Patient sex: M
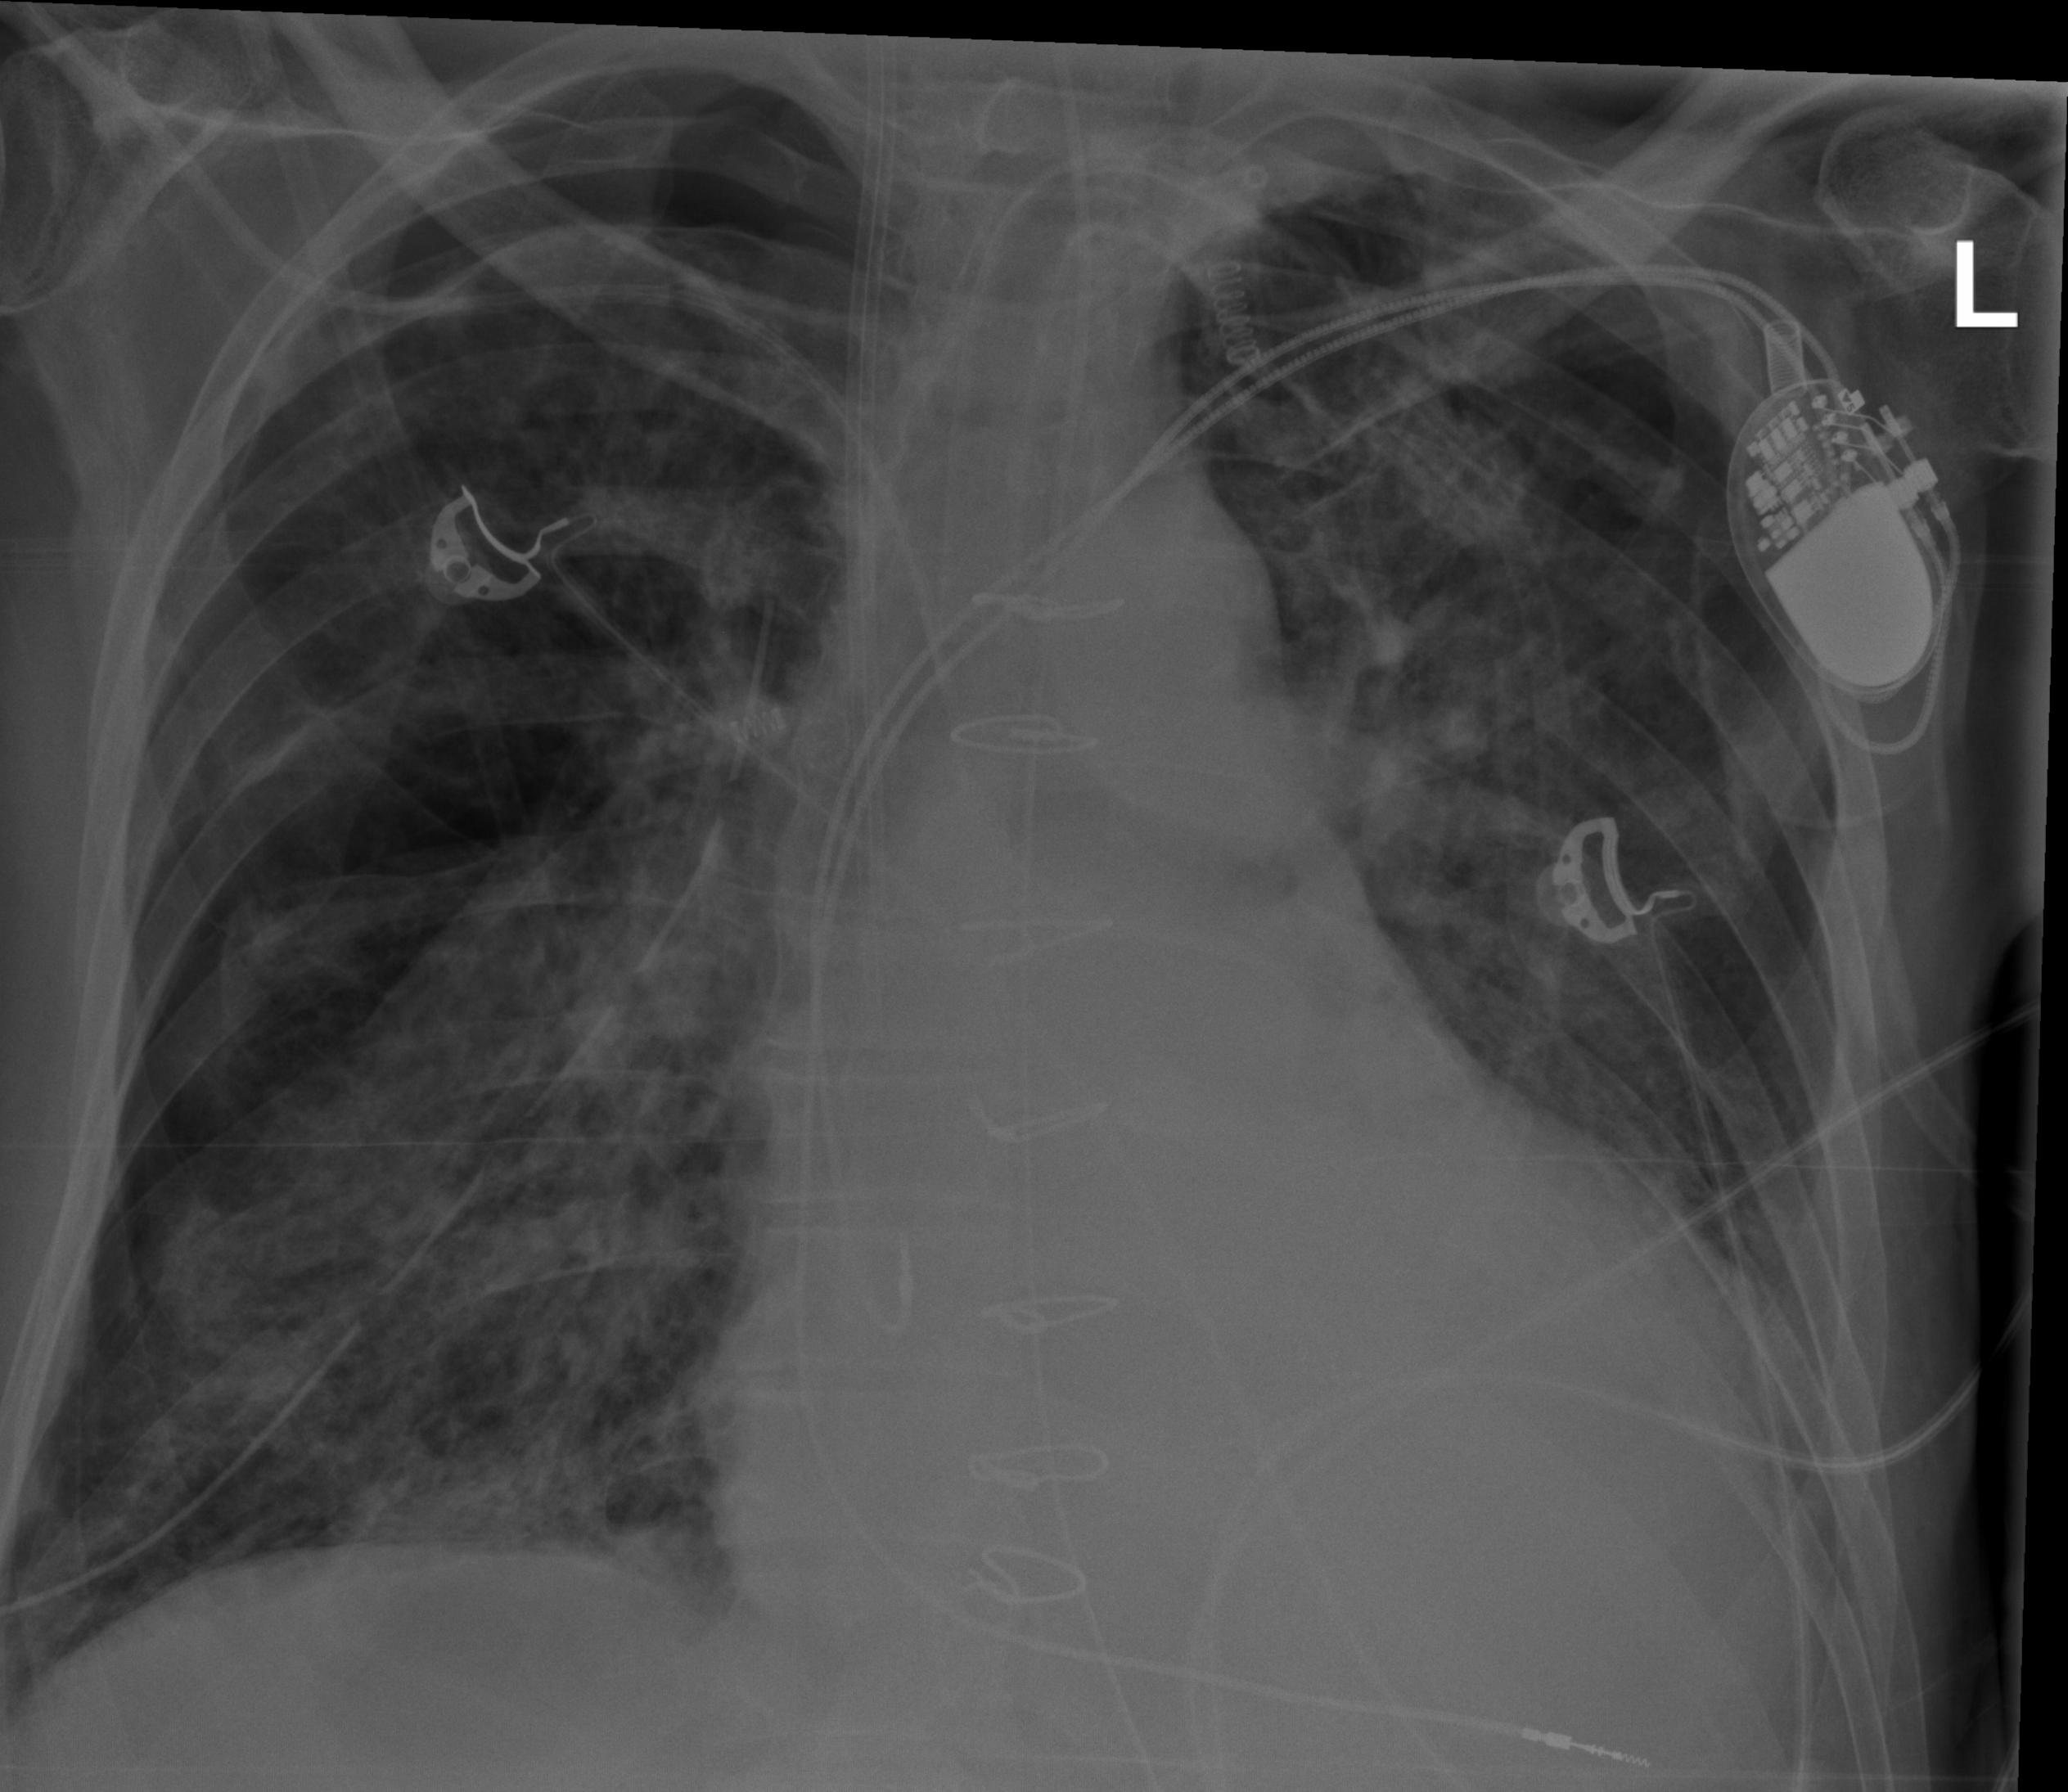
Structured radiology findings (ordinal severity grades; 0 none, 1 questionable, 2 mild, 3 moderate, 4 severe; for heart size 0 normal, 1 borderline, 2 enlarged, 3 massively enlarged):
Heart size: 2
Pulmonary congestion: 1
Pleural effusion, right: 2
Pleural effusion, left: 2
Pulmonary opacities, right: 3
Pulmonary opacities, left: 2
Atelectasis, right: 3
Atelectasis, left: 2